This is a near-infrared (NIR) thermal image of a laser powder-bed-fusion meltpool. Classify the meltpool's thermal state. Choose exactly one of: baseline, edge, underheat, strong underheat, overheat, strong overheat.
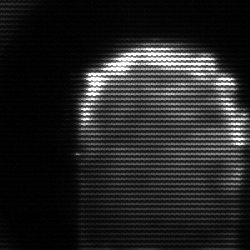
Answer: baseline